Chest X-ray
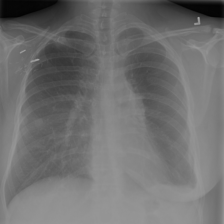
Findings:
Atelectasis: negative
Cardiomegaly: negative
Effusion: positive
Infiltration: negative
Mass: negative
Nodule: negative
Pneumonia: negative
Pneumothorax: negative
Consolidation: negative
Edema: negative
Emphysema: negative
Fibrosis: negative
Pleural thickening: negative
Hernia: negative